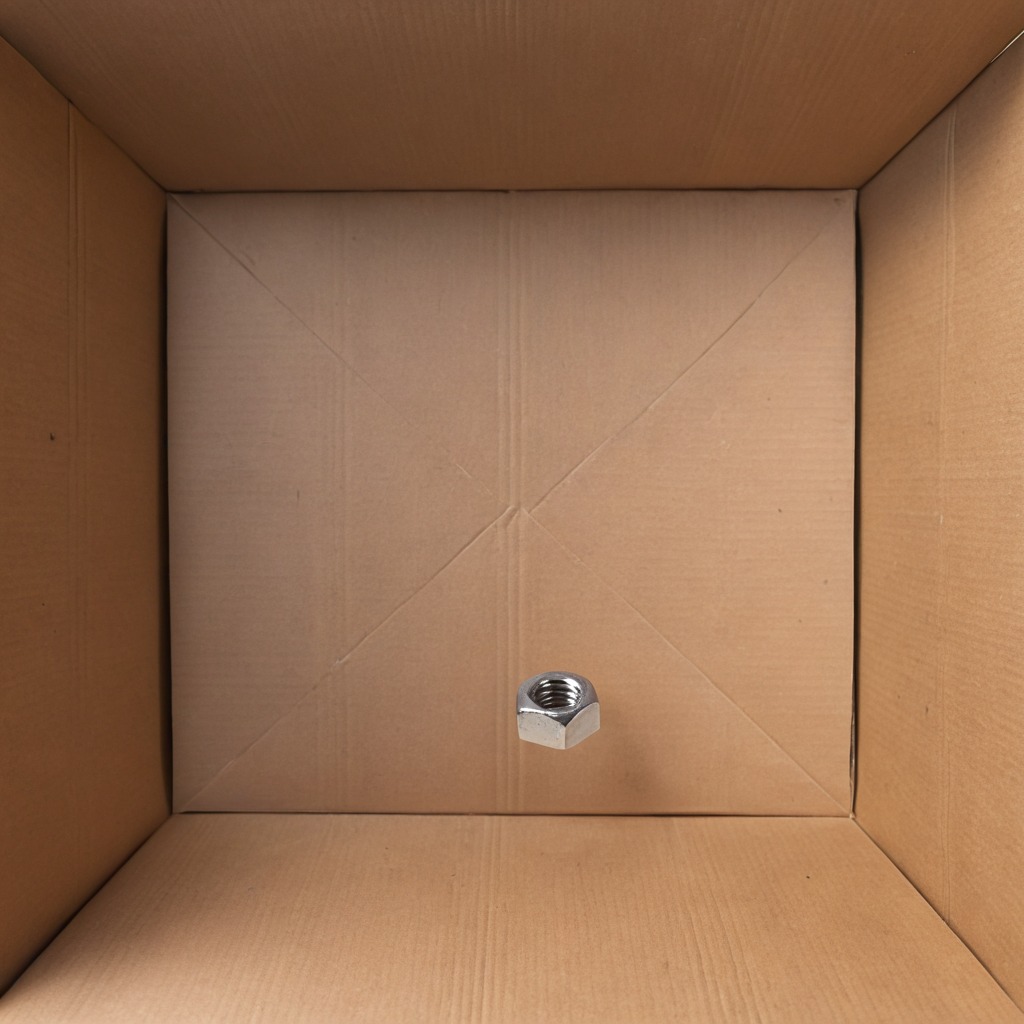
A metal nut lies on a clean dry cardboard box surface in an outdoor workshop during daytime bright natural light soft shadows slightly creased but